Field crop: tomato
Growth stage: 1
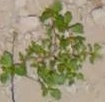
Species: portulaca